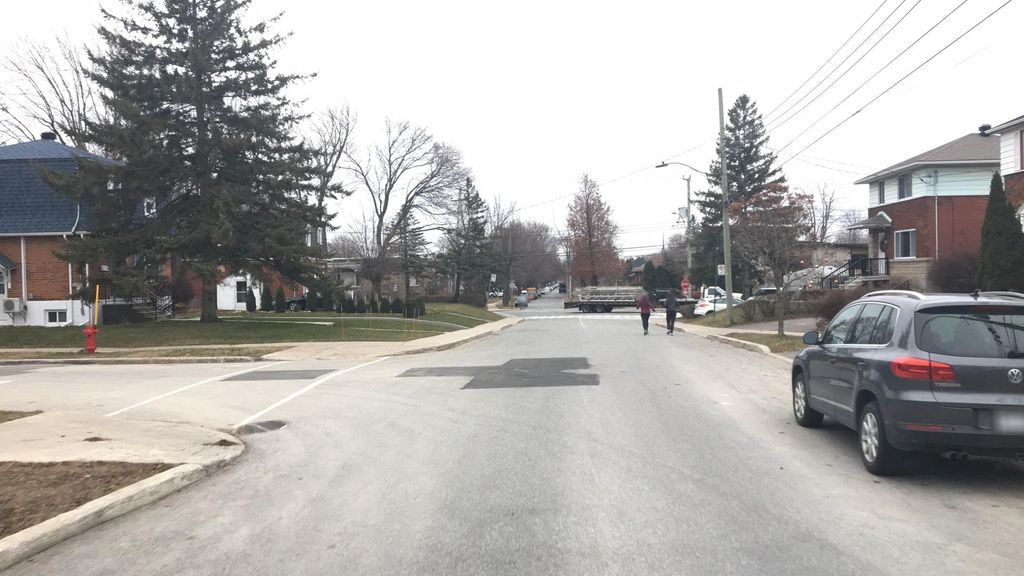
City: montreal